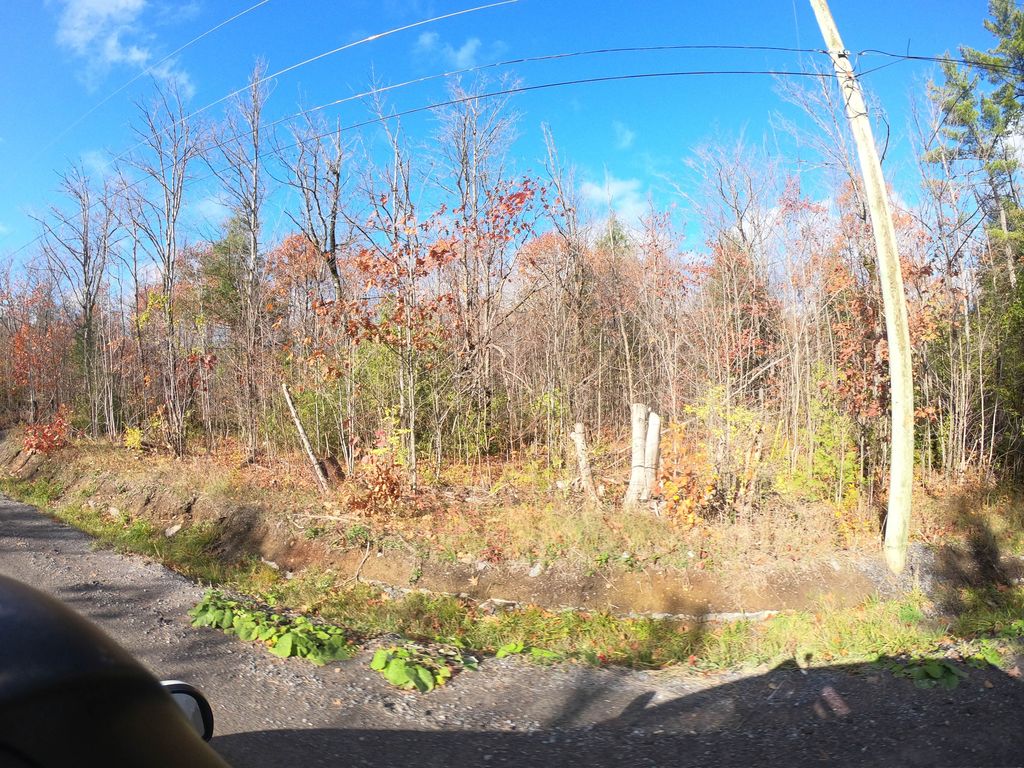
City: ottawa-gatineau